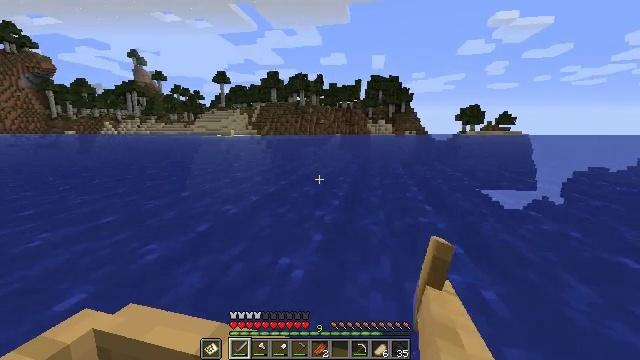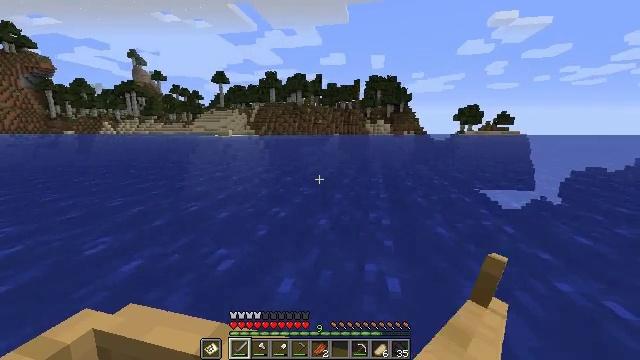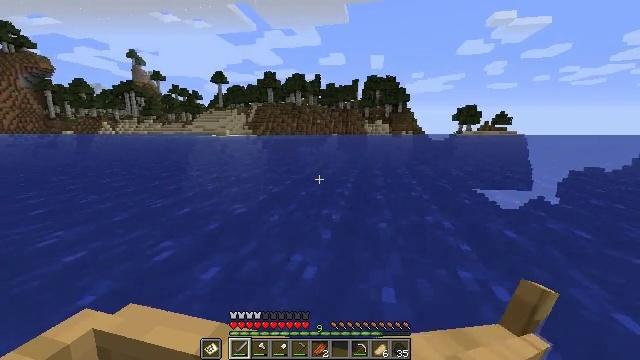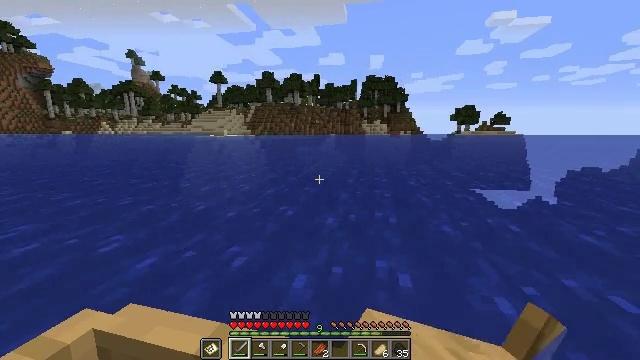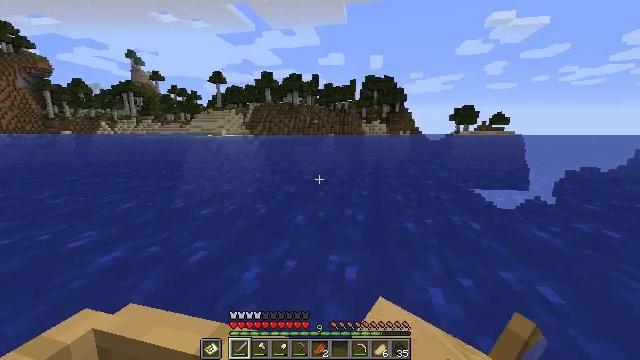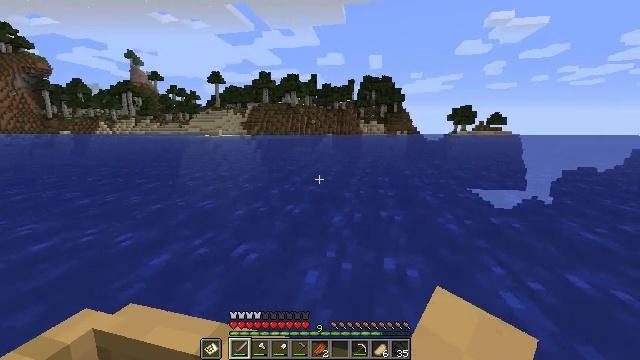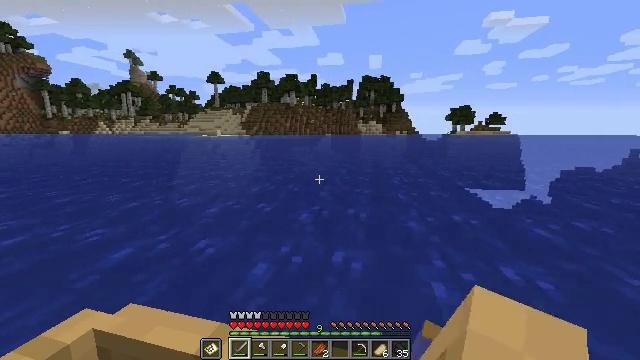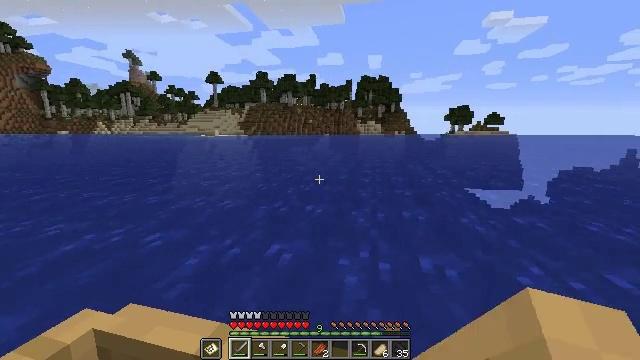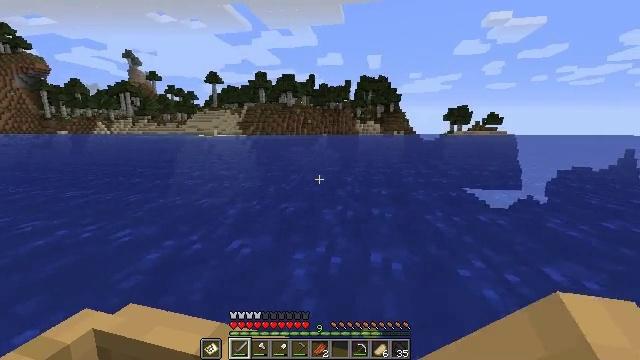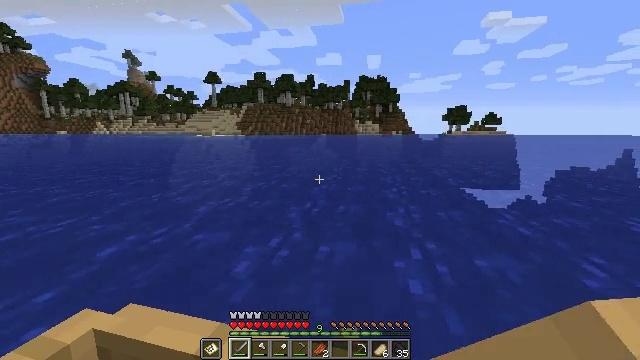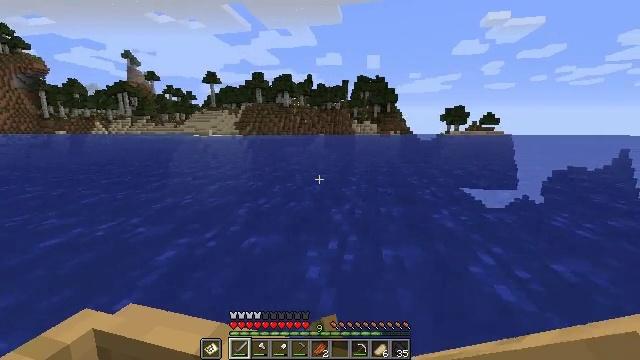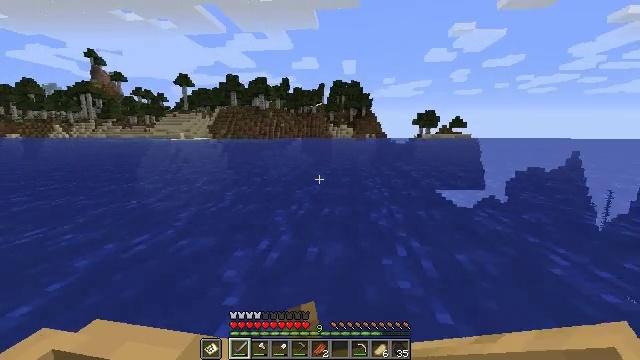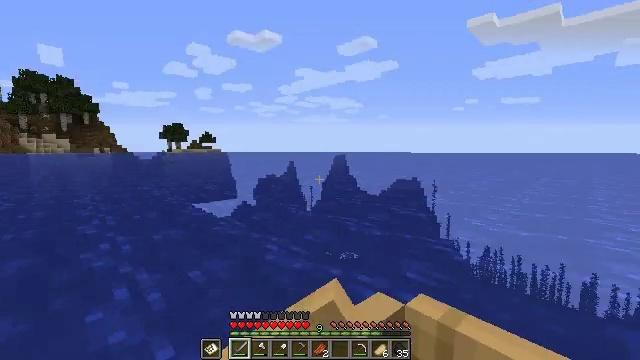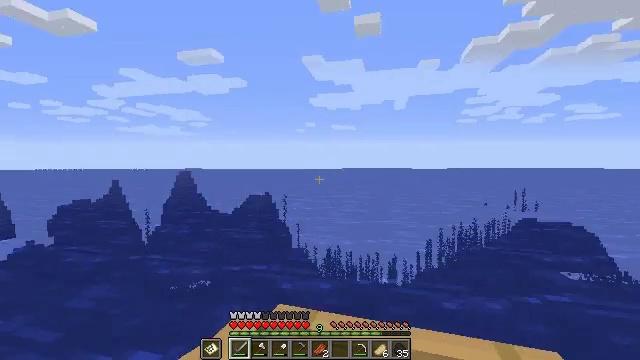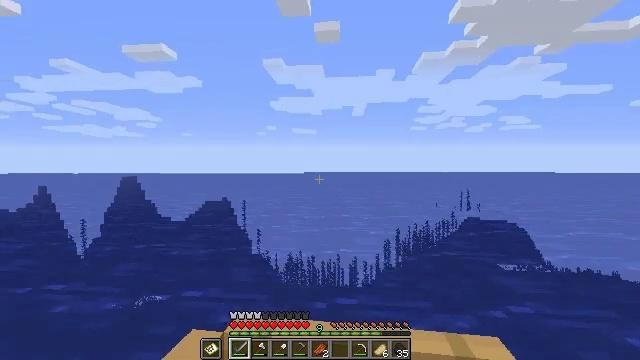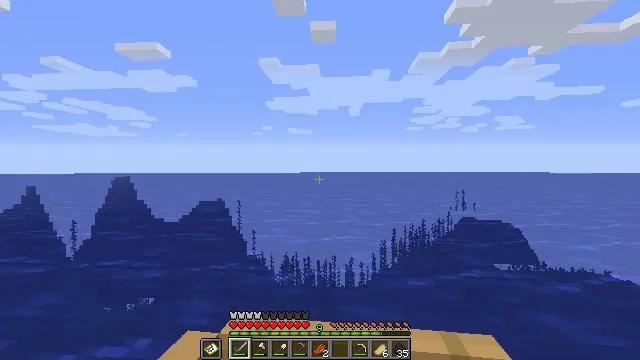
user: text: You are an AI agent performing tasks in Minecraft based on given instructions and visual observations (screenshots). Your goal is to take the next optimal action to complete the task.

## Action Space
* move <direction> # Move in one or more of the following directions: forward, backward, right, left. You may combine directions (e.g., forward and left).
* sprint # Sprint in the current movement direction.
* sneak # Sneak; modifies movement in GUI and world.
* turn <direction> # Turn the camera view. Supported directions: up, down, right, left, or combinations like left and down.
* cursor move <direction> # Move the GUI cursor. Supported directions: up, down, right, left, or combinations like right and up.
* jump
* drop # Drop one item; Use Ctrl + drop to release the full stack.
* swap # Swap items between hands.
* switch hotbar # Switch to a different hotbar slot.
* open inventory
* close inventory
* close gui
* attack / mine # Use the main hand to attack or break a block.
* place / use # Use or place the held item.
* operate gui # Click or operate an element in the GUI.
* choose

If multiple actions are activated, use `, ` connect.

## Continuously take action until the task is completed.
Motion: motion action
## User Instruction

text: Break the sand block.
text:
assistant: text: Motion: move forward
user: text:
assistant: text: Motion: move forward
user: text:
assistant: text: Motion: move forward
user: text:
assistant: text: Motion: move forward
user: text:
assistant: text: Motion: move forward
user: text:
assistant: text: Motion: move forward
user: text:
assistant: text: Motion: move forward
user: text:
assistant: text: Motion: move forward
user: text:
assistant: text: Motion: move forward
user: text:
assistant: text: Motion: move forward
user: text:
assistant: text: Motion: move forward, turn right
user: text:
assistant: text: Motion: move forward, turn right and up
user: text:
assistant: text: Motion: move forward, turn right and up
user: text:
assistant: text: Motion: move forward, turn right
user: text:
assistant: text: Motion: move forward
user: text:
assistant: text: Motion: move forward
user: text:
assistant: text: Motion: move forward
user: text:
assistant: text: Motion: move forward
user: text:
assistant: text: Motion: move forward
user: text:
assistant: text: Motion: move forward
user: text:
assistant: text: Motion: move forward
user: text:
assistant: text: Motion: move forward
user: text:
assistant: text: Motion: move forward, turn down
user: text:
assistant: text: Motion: move forward
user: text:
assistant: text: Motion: move forward
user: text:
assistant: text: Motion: move forward
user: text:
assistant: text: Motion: move forward
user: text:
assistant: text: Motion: move forward
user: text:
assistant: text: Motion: move forward
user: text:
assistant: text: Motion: move forward